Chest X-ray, PA view. Patient: 27 years old, sex M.
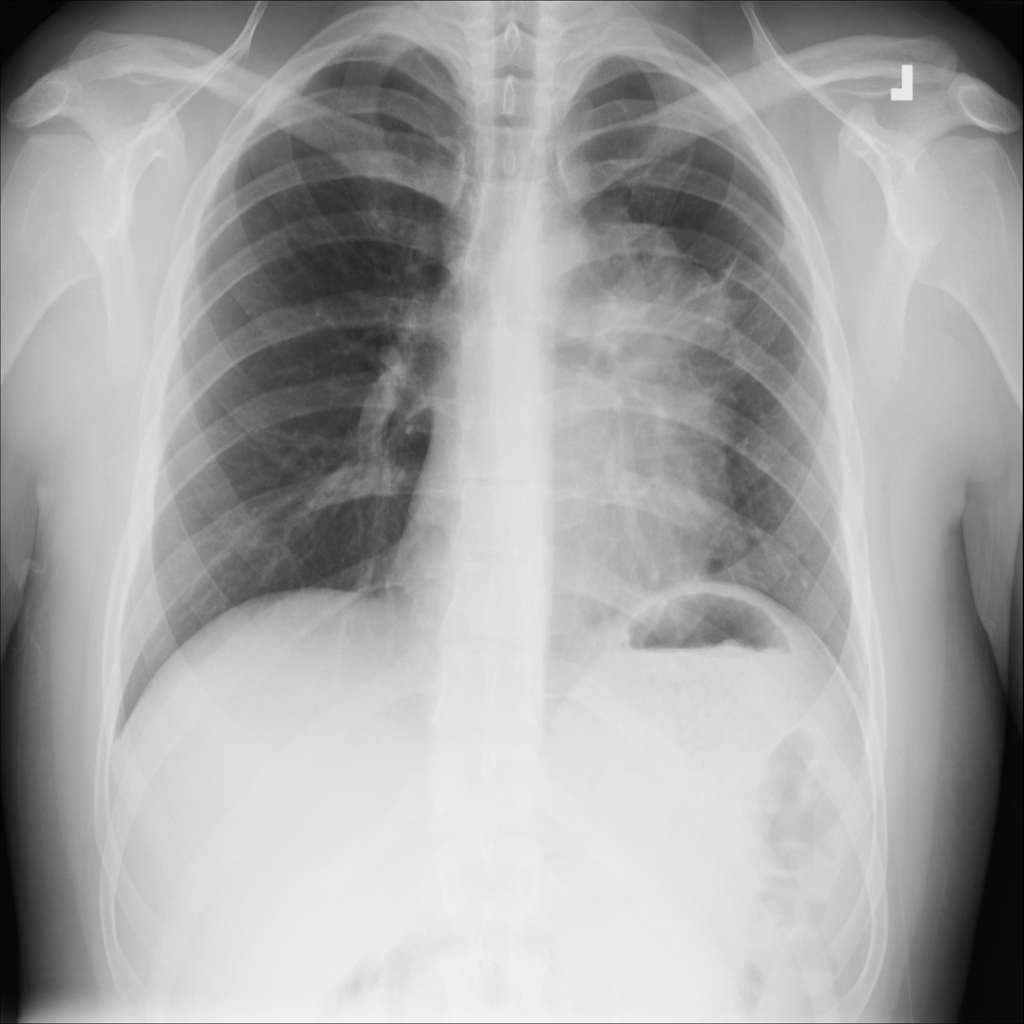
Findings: No Finding